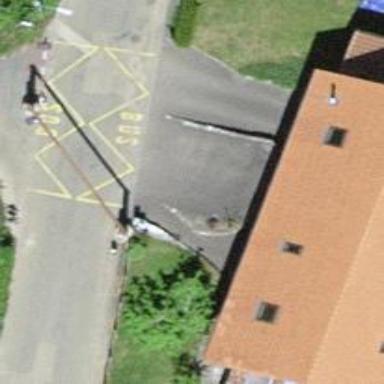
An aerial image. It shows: Bus stop with platform for public transport.